Question: I have a dynamic table that looks like the following:

Each time I click on update, a JQuery dialog box shows up containing a form in order to update a chosen row. Until this moment, I succeeded at making this update but the problem I'm facing now is that once I make an update, my database get updated but not the table in my web page.
I have two solutions in my mind:
- -
Below is the code to update a row:
'''
$.ajax({
type: "POST",
url: "../folder/update.php",
data: dataString,
success: function(){
$('.info').show().html("<img src='../images/success.png' width='30px' height='35' />").delay(2000).fadeOut();
// I guess I should load the table here
}
});
'''
What do you think my friends? any suggestions?
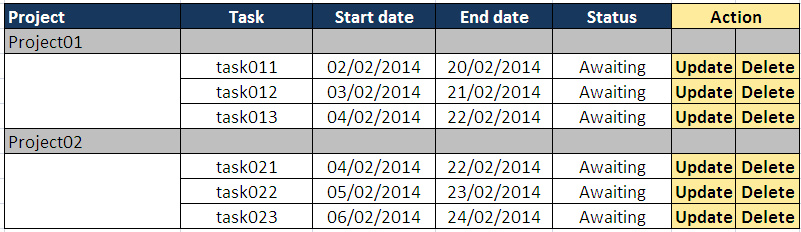
Answer: Why not just append the entered data onto the table with jQuery? That way it will still show what you inserted without the need for wasting bandwidth?
EDIT -
Oh wait, I forgot you'd probably need the ID's for your update/delete actions. I'd suggest putting the logic of that table in a different PHP script, say 'table.php', and then just refreshing that "container" using an AJAX call to that script?
EDIT #2 -
Sorry, should probably give some example of what I'm talking about.
Say your table is in '<div id="data-table"></div>', I would suggest having a separate PHP script (call it 'table.php') that actually builds this table for you (I would include this script into the main script for when you load the page initially).
Add the following function to your JS...
'''
function getNewTable() {
$("#data-table").load("table.php");
}
'''
After updating your data, call 'getNewTable()', and that's it. Hope it helps!